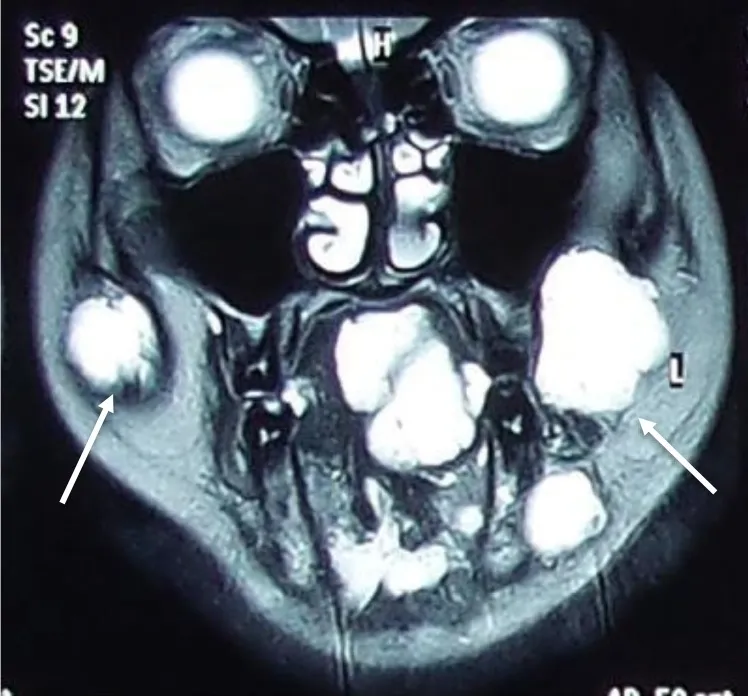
MRI above is showing multiple lobulated lesions over bilateral cheek soft tissue and tongue (white arrow).
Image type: radiology (mri)